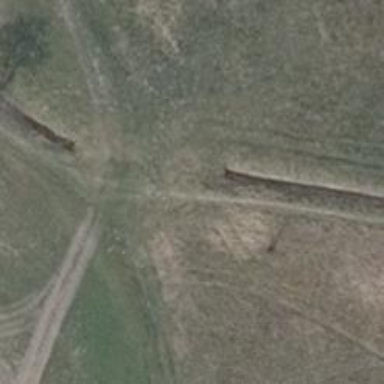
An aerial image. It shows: Culvert tunnel.